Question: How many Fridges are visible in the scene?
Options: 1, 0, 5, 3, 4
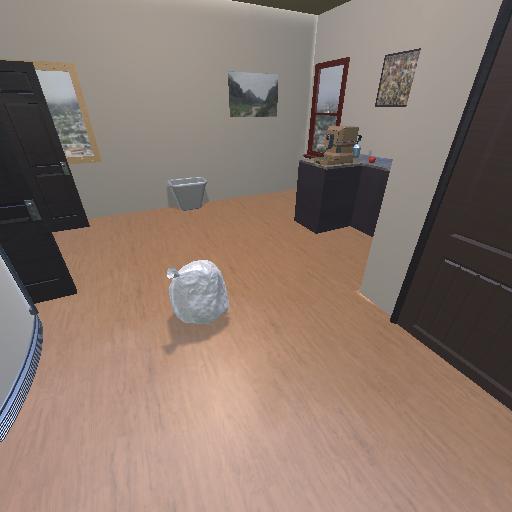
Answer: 1